Question: I have the following menu made with materializeCss but a friend recommended to use angular-material, examples of angular material there is one similar to mine and I have not been able to reproduce because the menu is dynamically created according to user permissions.
I appreciate if you can tell me how it's done

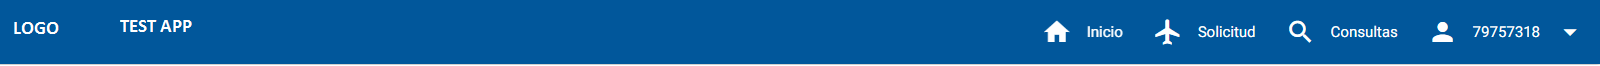
Answer: easiest way of doing it For right section: you can use JSON in your controller such as
'''
$scope.jsonTest=[
{
imagePath:"",
title:"",
userPermission:["admin","superAdmin"]
},
{
imagePath:"",
title:"",
userPermission:["admin"]
}
];
'''
and in your html file
you can use
'''
<div ng-repeat="item in jsonTest" >
<div ng-show="item.indexof(userRole) > 0">
....(display content)
</div>
</div>
'''